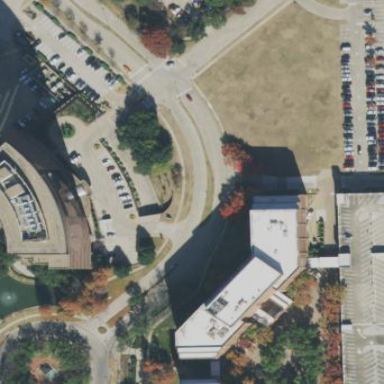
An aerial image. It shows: Office building.